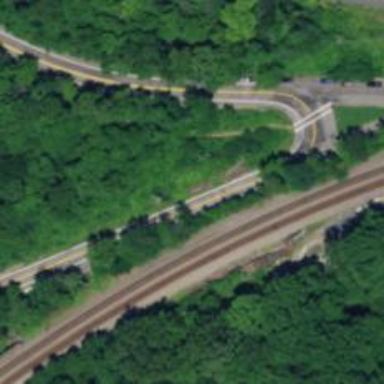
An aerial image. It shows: Disused railway.